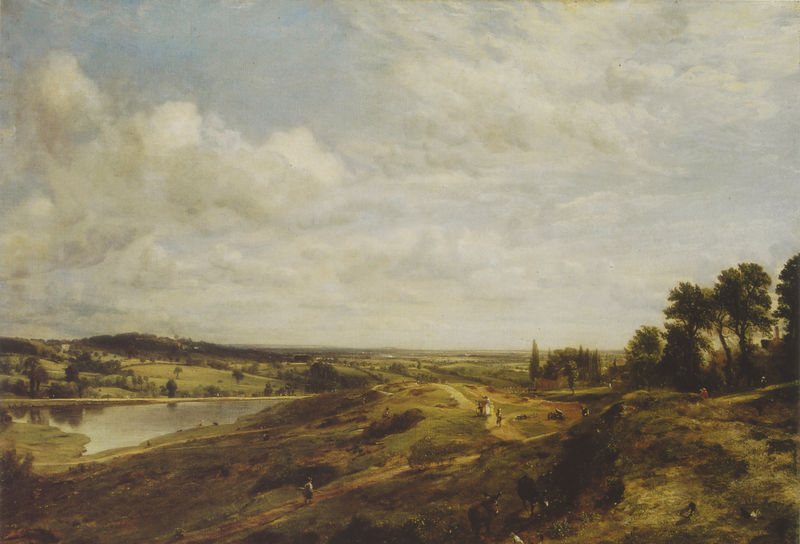
Titel: Hampstead Heath (The Vale of Health)
Künstler: John Constable
Standort: London
Institution: Victoria & Albert Museum
Schlagwörter: baum, blau, gemälde, himmel, mann, wasser, weiß, wolken, bäume, fluss, frauen, gelb, grün, landschaft, menschen, ocker, see, teich, ufer, braun, frau, hell, männer, schwarz, strasse, dach, gras, rasen, rot, tiere, weg, wiese, wolke, mensch, weit, ebene, feld, felder, ferne, horizont, häuser, hügel, kühe, natur, pappel, spiegelung, strauch, vögel, weide, weite, büsche, gewässer, pfad, sonne, sträucher, wege, wiesen, land, gold, kind, paar, wald, anhöhe, bauern, esel, kamin, landleben, pferd, pferde, reiter, stilleben, aussicht, ruhig, sommer, italien, hang, dorf, dächer, tag, landschaftsmalerei, kutsche, wagen, romantik, constable, turner, wetter, blue, people, white, country, green, painting, woman, yellow, reflection, brown, bauer, arkade, rinder, spaziergang, heide, buchen, wood, romantisch, cloud, clouds, horses, sky, tree, wanderer, boat, field, hill, lake, landscape, nature, water, horizon, reflections, trees, kiefern, balu, spaziergänger, forest, grass, light, path, road, view, freundlich, eichen, reisende, animals, dog, walking, buche, meadow, hotizont, rottmann, dirt, rural, friedlich, dillis, staffagen, animal, farm, feild, horse, pond, lanscape, kobell, fields, sublim, coulds, chimney, entfernung, moorlandschaft, dahl, blechen, open, wweiß, painted, workers, hay, countryside, european, donkey, pathway, distant, john, idylsche landschaft, 19. jahrhundert, hochmoor, weißt, clous, trails, m an, animas, cidar, bräugel